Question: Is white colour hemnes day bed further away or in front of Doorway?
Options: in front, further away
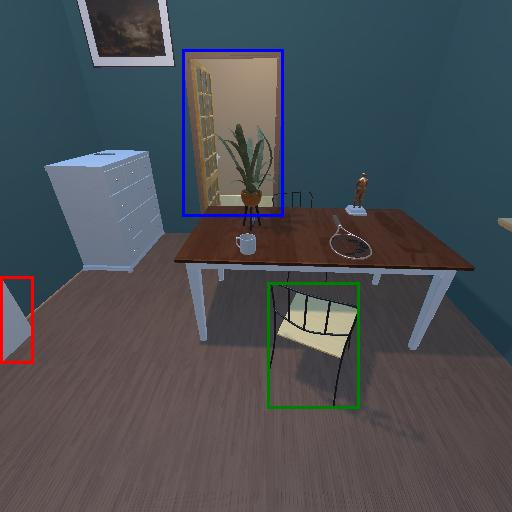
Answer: in front